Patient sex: M
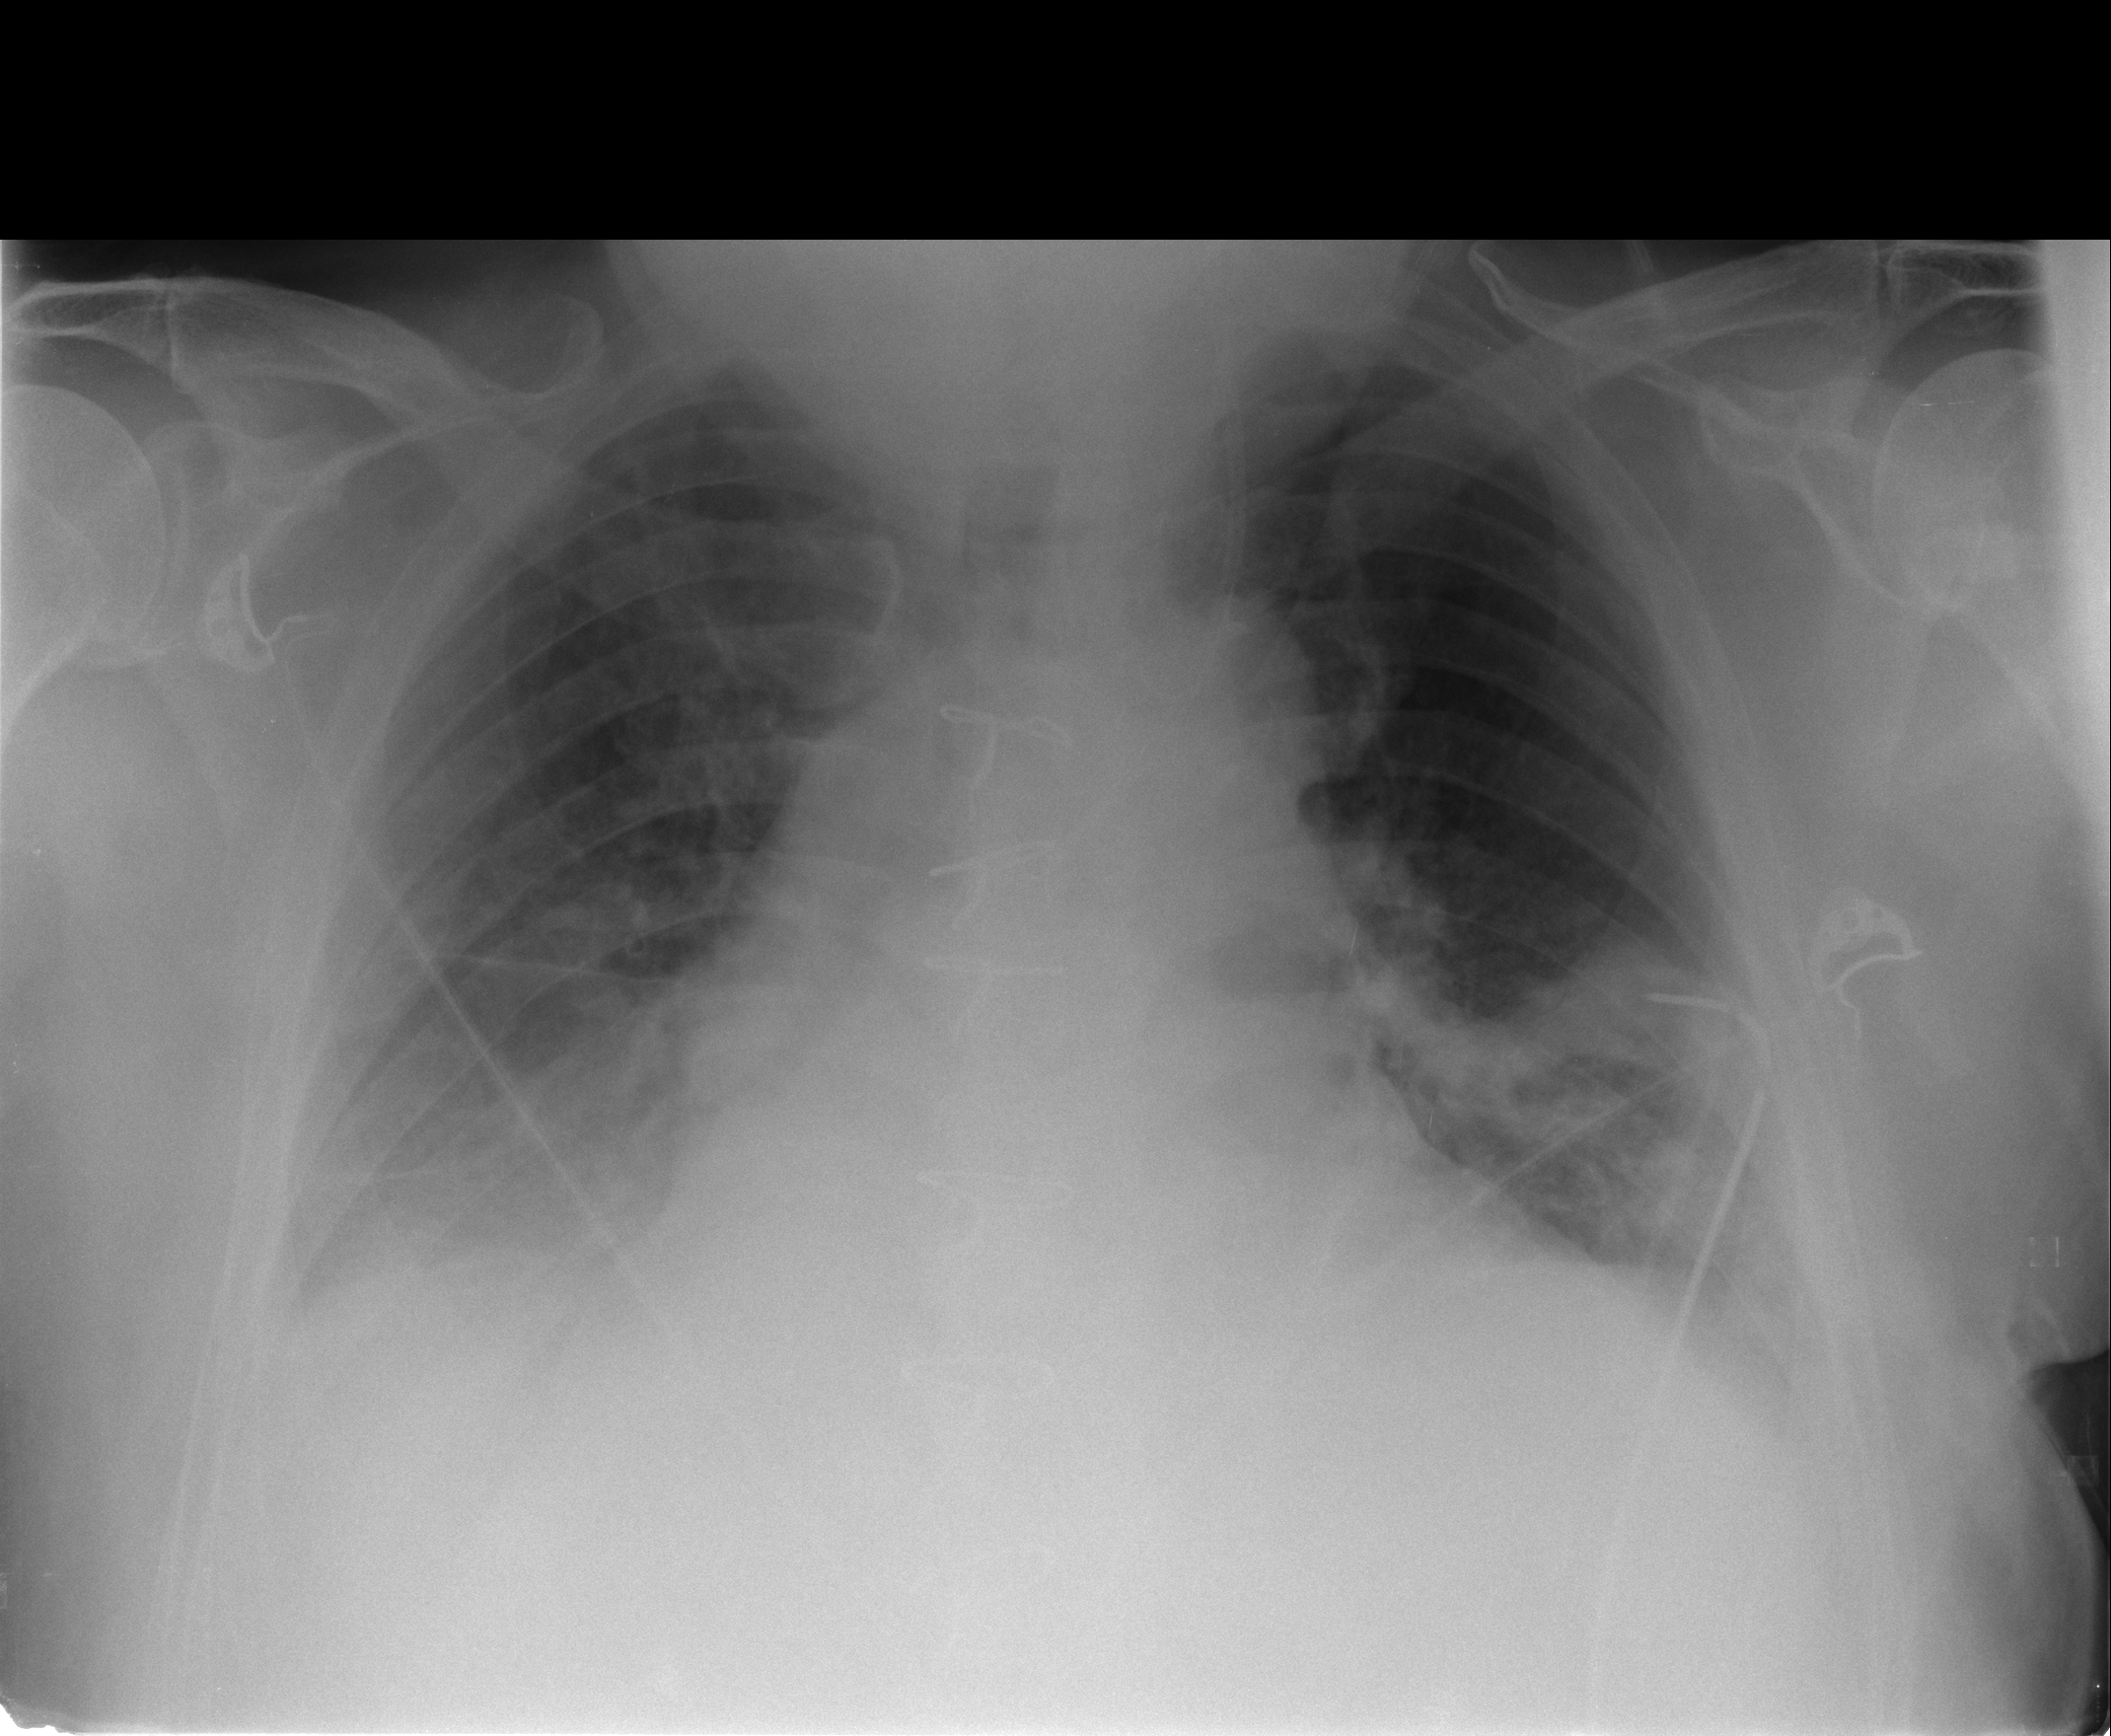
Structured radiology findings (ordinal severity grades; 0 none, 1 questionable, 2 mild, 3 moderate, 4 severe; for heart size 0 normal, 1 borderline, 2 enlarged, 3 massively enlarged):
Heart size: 2
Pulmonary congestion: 1
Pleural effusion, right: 2
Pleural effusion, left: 1
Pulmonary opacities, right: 1
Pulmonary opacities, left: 1
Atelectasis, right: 2
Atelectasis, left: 2